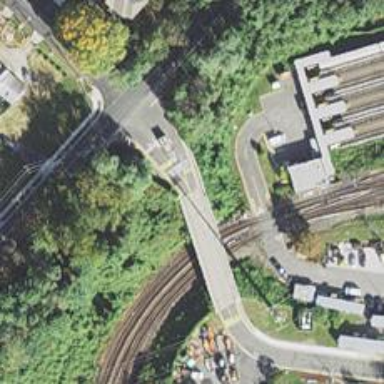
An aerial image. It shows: Service road that crosses over bridge.